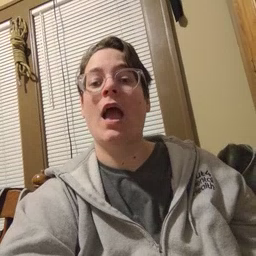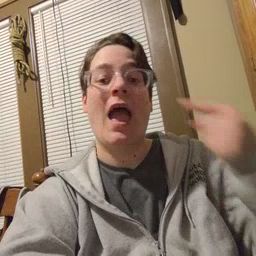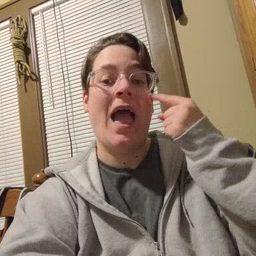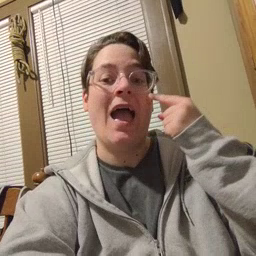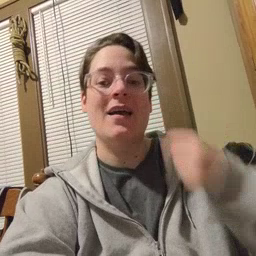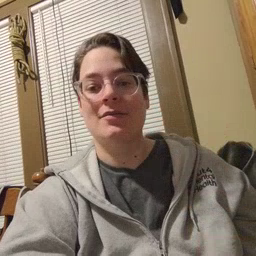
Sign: eye